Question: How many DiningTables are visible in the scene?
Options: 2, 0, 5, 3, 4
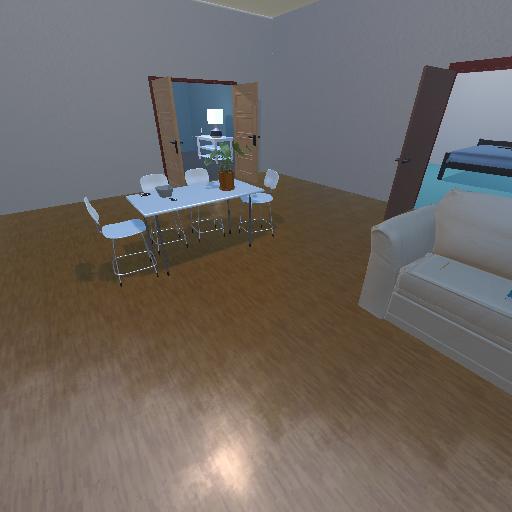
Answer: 2